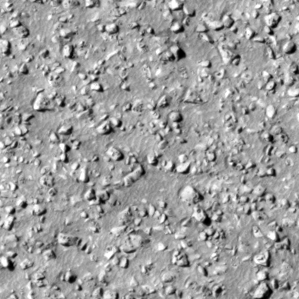
Label: non_frost